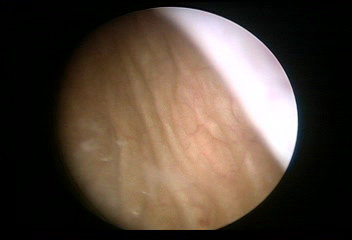
Modality: WLC
Class: Normal mucosa
Bladder cancer association: No